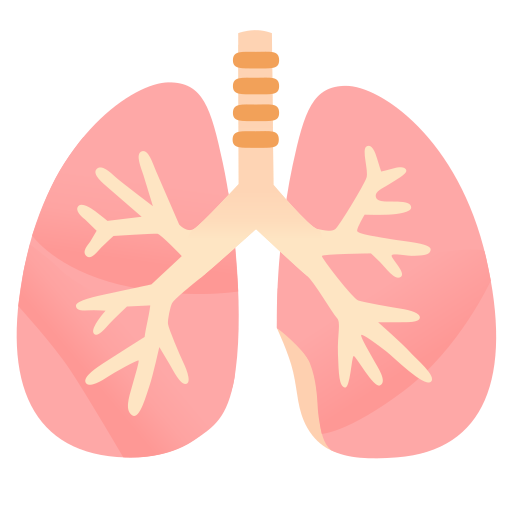
Emoji: 🫁